Question: is it possible to get the value of an entity
'''
<!ENTITY gatwayError "Gateway error">
'''
? For now I reference them in my xul file using
'''
&gatewayError;
'''
In my 'ff-sidebar.xul' within the '<page>' I have
'''
<stringbundleset id="stringbundleset">
<stringbundle id="strings"
src="chrome://myaddon/locale/de/sidebar.properties"/>
</stringbundleset>
'''
In my 'ff-sidebar.js' I do on click:
'''
var strbundle = document.getElementById("strings");
var localizedString = strbundle.getString("test");
'''
This gives me following error

Should it not be
'''
var strbundle = document.getElementById("stringbundleset");
'''
This gives me no error but no result too.
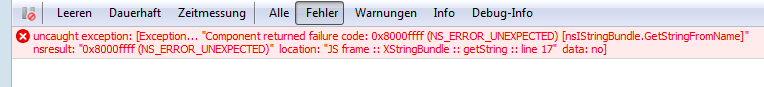
Answer: Basically what Neil posted there is what you need to do (minus first paragraph rant :P )
Here's an example (basically digest from Neil's links):
Your XUL file:
'''
<stringbundleset id="strbundles">
<stringbundle id="strings" src="chrome://yourextension/locale/something.properties"/>
</stringbundleset>
'''
Your something.properties (there you define your localized strings key=value). Of course you can have as many files as you want/need:
'''
something=Some text for localization
something2=Some more text
'''
Your js file:
'''
var strbundle = document.getElementById("strings");
var localizedString = strbundle.getString("something");
'''
Hope this helps.